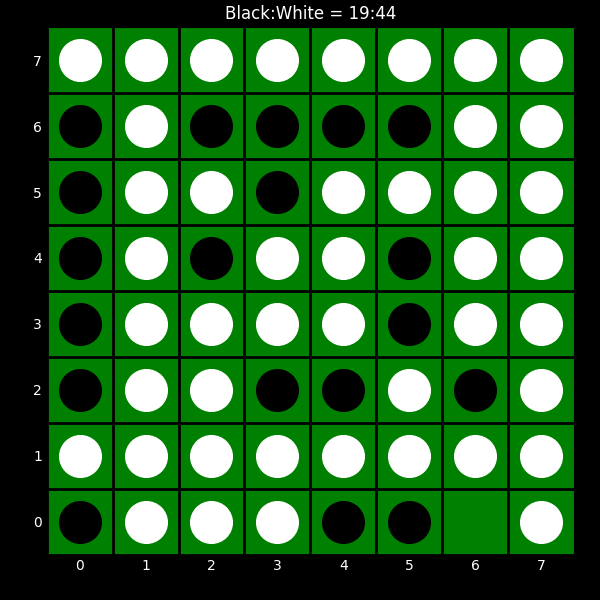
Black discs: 19
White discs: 44